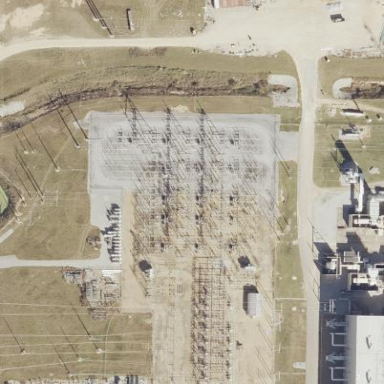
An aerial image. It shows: Power line carrying busbar.